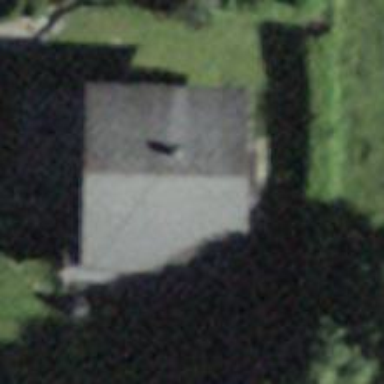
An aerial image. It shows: Building with ridged roof.